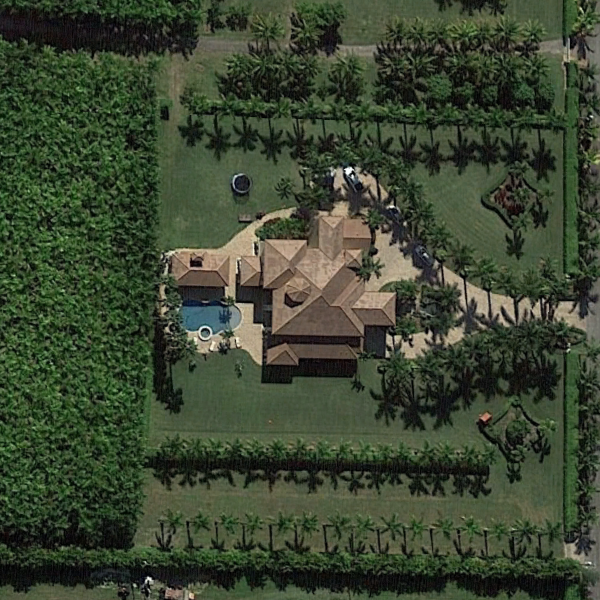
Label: SparseResidential